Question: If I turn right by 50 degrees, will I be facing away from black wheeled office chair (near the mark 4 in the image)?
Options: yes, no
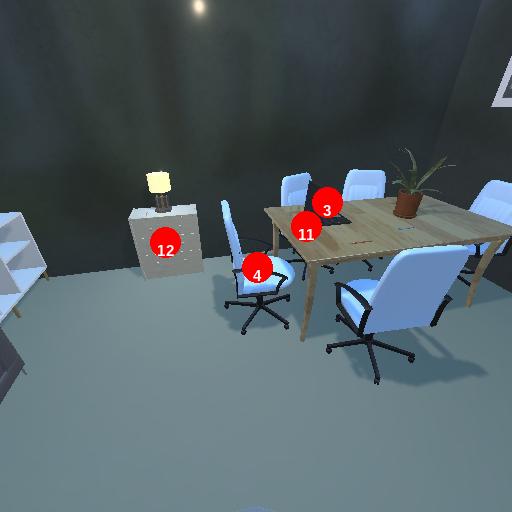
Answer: yes